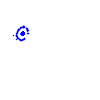
Particle: electron